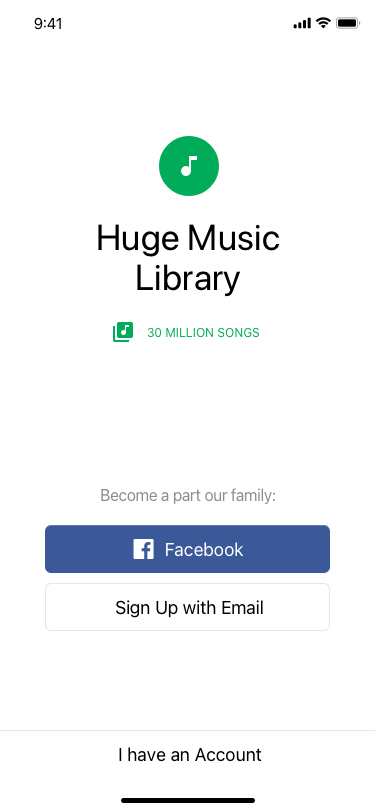
Text in this UI design:
I have an Account
Sign Up with Email
Facebook
Become a part our family:
30 Million songs
Huge Music
Library
KK
9:41 AM